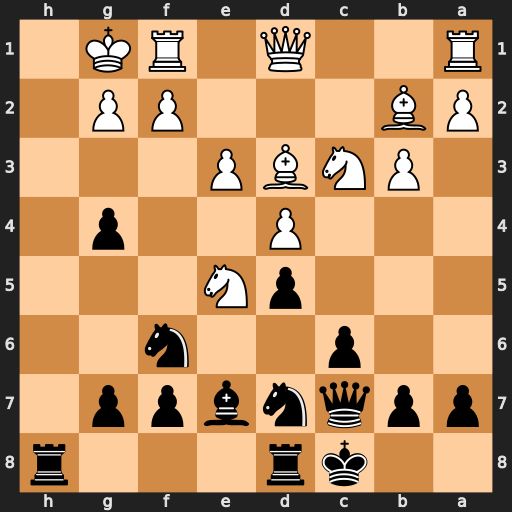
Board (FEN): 2kr3r/ppqnbpp1/2p2n2/3pN3/3P2p1/1PNBP3/PB3PP1/R2Q1RK1
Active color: b
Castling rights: -
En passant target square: -
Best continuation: Nxe5 dxe5 Qxe5